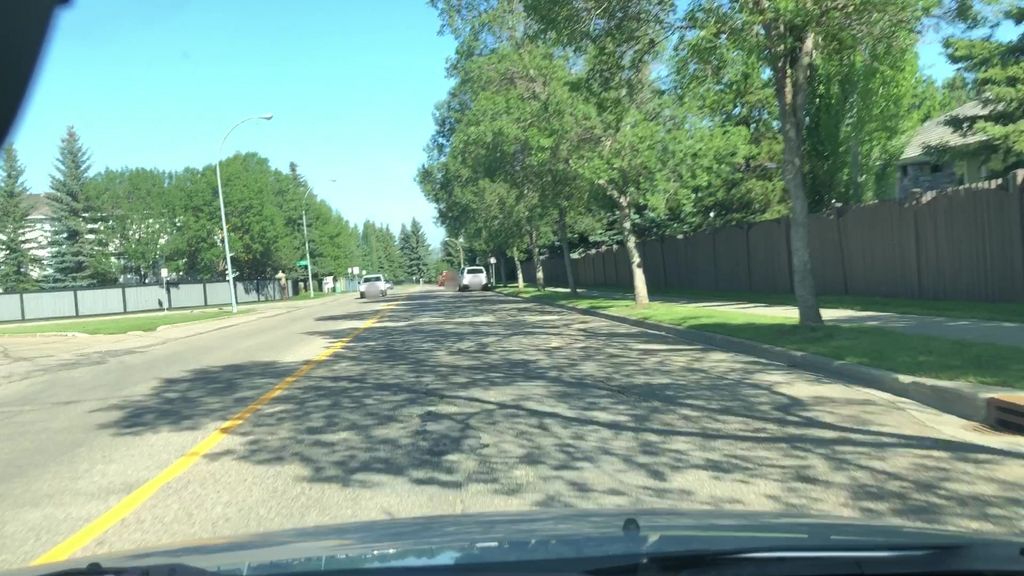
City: edmonton